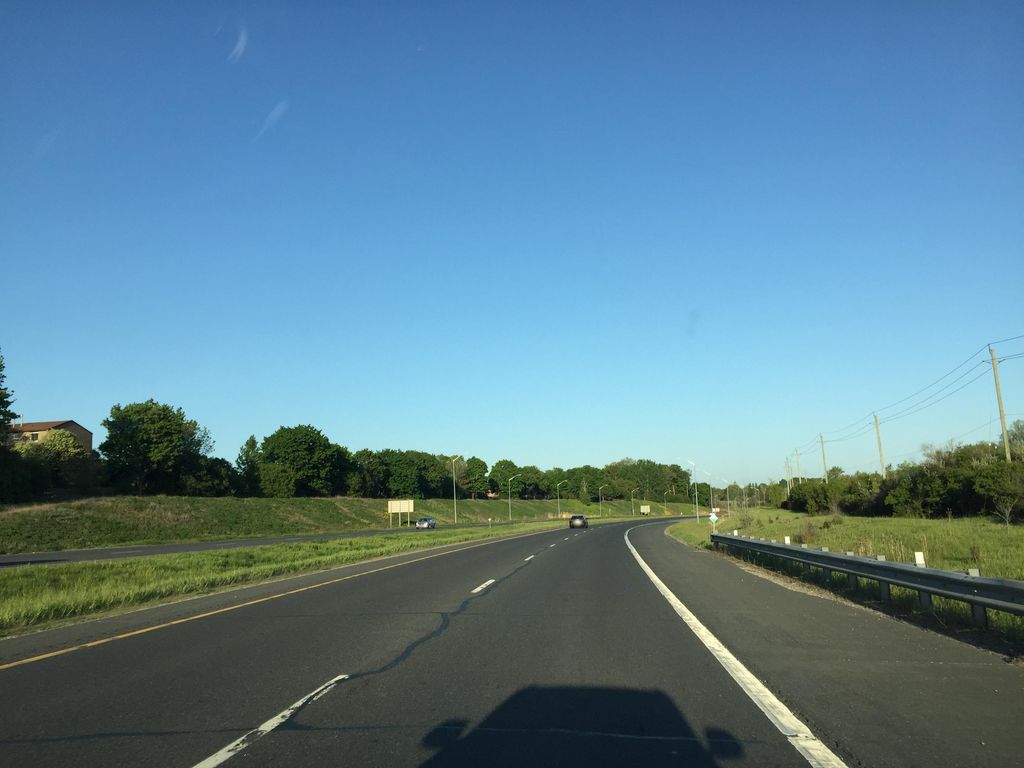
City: kitchener-waterloo